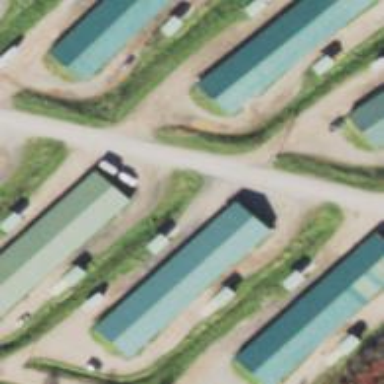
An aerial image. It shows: Stable building.